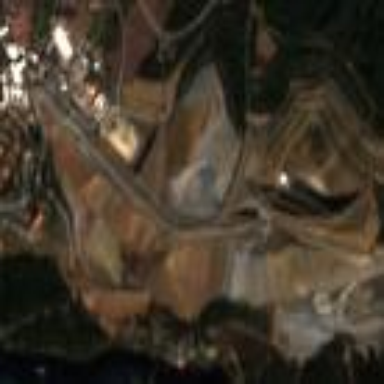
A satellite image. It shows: Industrial area with man-made mine.